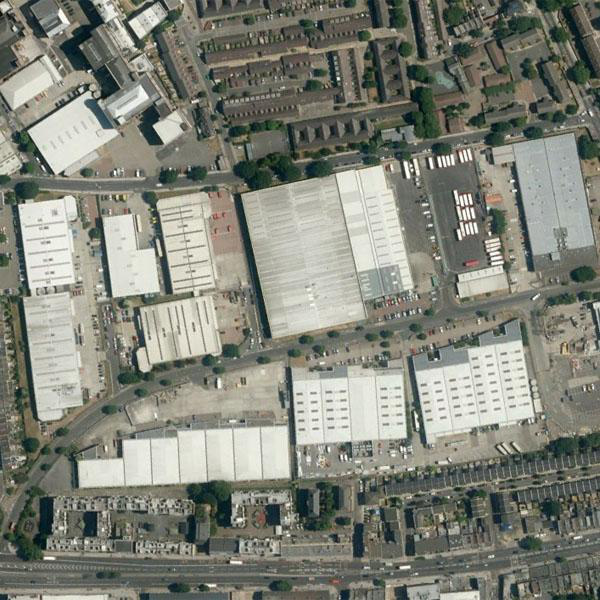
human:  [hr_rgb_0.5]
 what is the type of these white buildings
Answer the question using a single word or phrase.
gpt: industrial